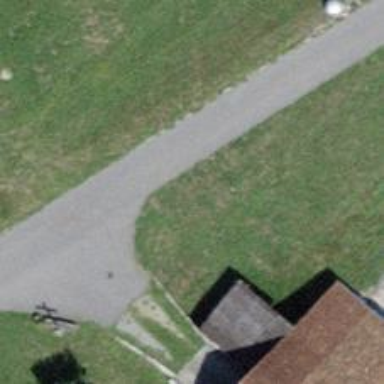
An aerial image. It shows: Historic wayside cross.